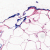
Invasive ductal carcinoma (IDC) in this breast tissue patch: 0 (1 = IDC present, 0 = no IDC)